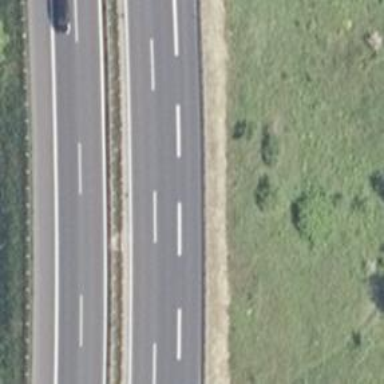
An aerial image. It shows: This is trunk highway with motorroad.